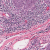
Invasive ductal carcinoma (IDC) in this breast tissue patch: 0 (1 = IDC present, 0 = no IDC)